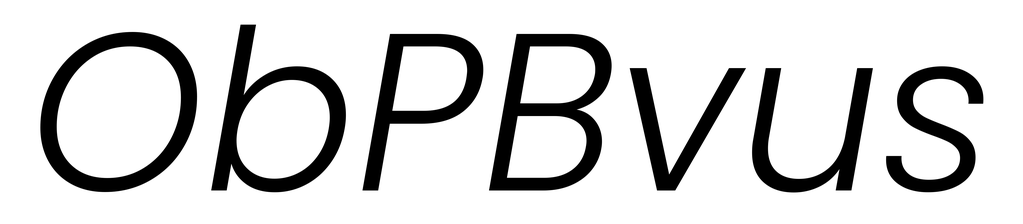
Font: Poppins-LightItalic